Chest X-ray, PA view. Patient: 47 years old, sex M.
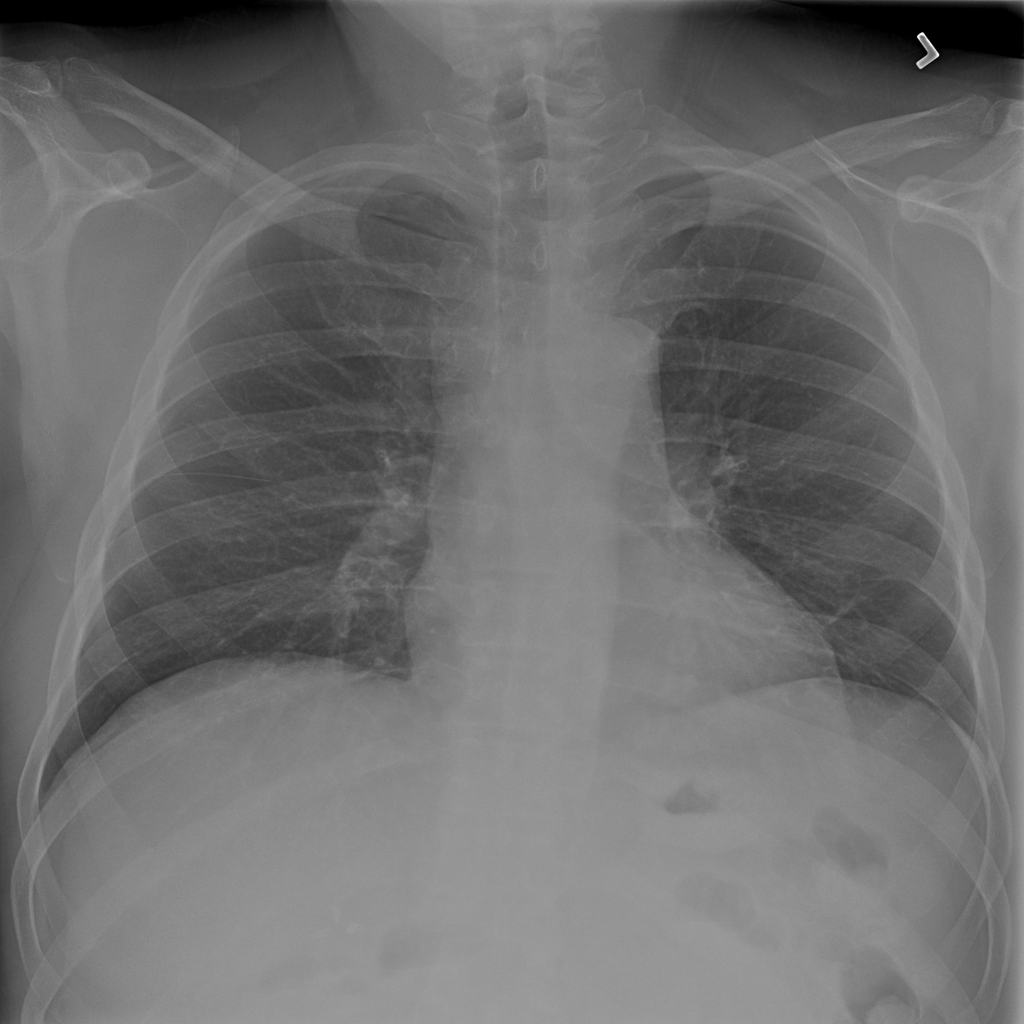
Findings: No Finding